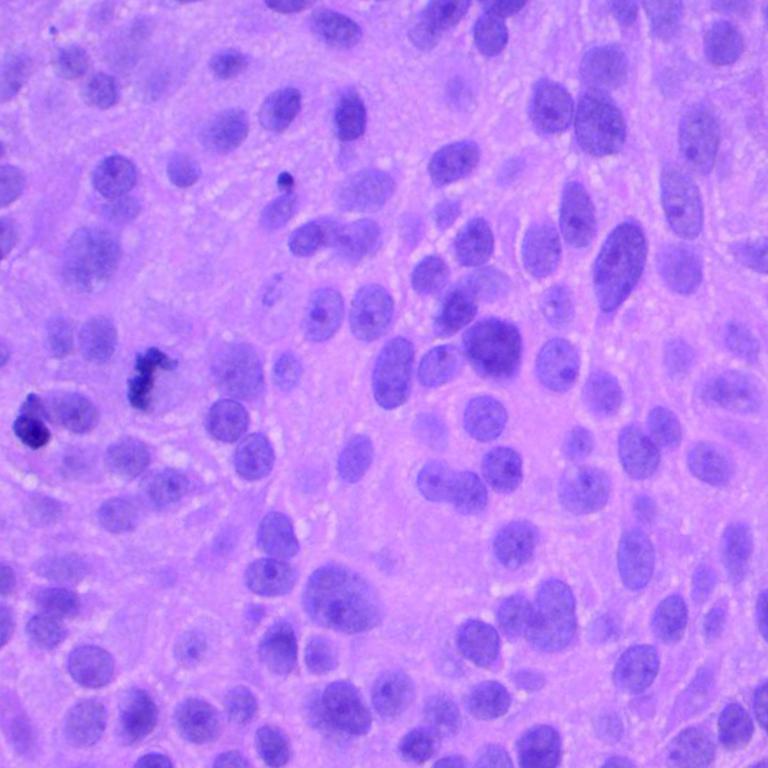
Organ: lung
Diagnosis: squamous carcinomas